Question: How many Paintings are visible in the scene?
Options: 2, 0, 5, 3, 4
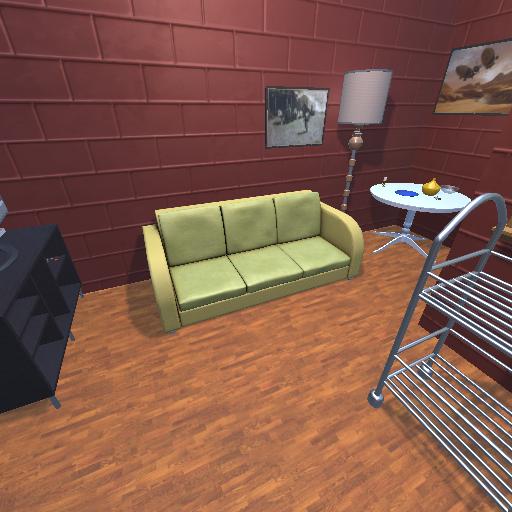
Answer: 2